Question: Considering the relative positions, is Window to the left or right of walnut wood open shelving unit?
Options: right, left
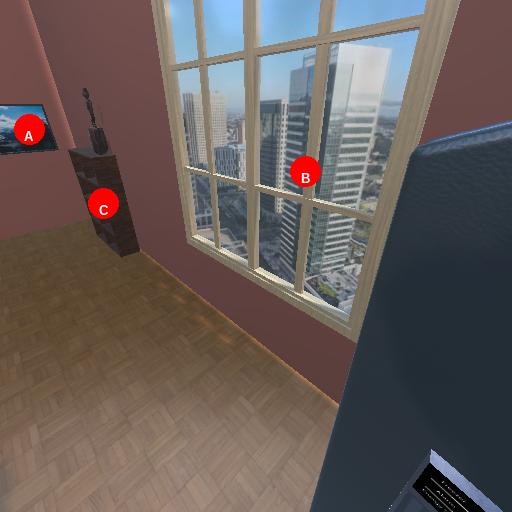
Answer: right